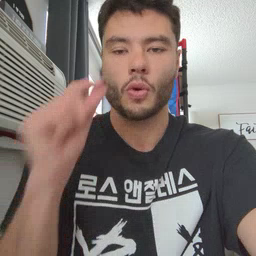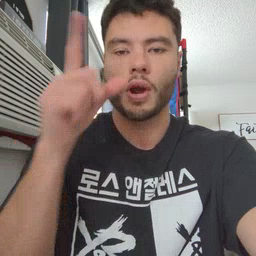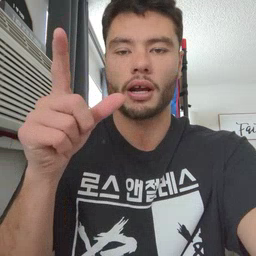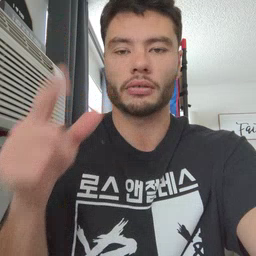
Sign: awake